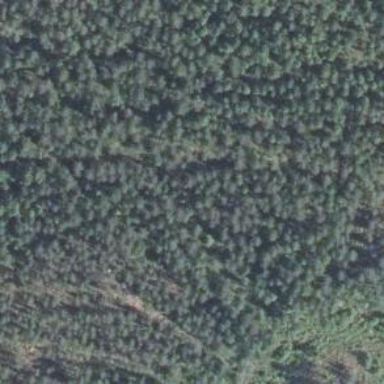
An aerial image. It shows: Woodland with needle-leaved trees.